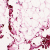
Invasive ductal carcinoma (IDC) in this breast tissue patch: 0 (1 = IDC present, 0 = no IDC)